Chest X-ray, PA view. Patient: 5 years old, sex M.
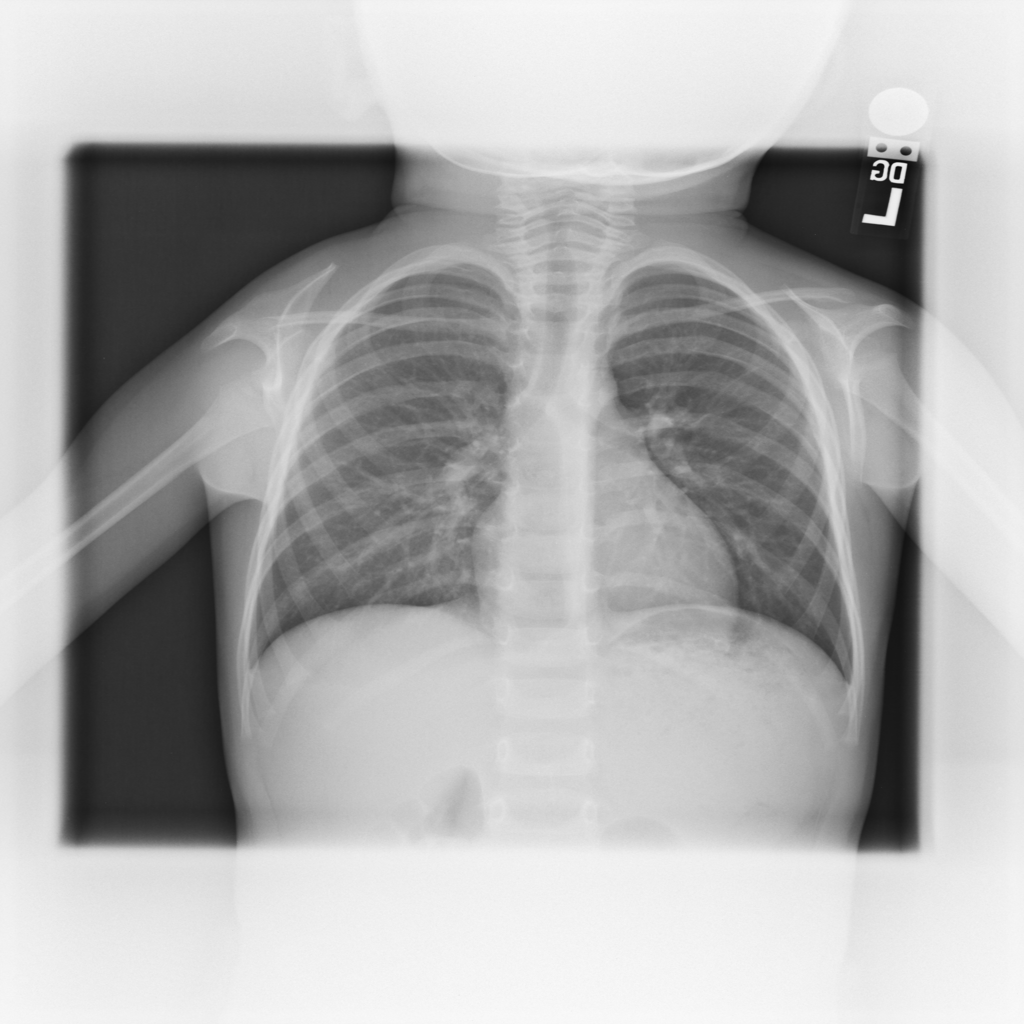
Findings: No Finding